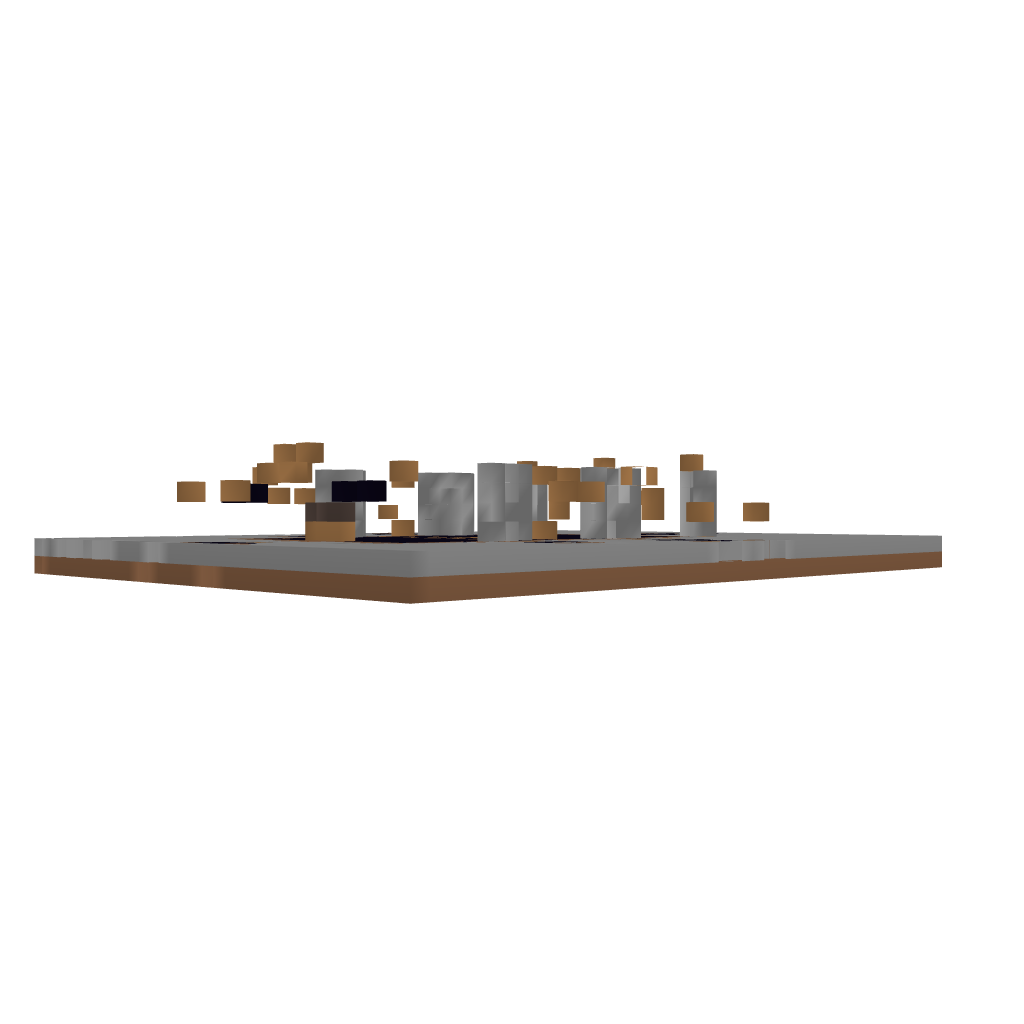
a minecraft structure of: Intricate minecraft house/temple